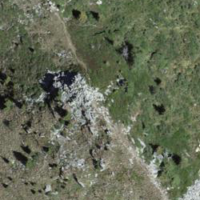
EUNIS habitat code: 23
Species observed at this site:
Stauroderus scalaris
Pseudochorthippus parallelus
Psophus stridulus
Podisma pedestris